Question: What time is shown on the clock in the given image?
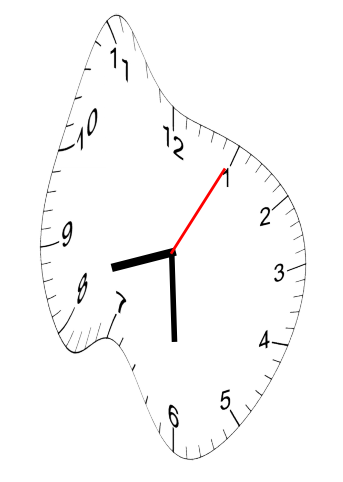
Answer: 08:30:05